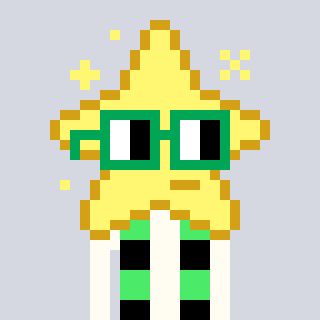
a pixel art character with square green glasses, a star-shaped head and a grayscale-colored body on a cool background